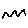
Label: zigzag